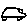
Label: car